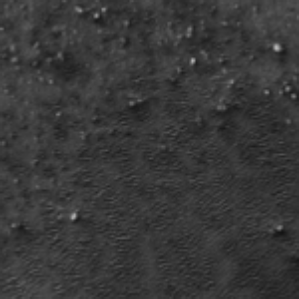
Label: frost